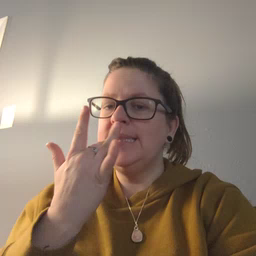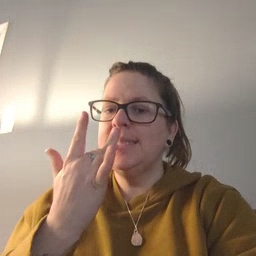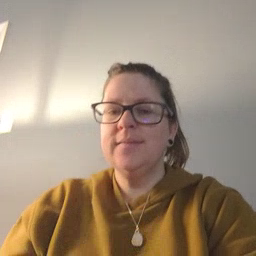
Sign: taste